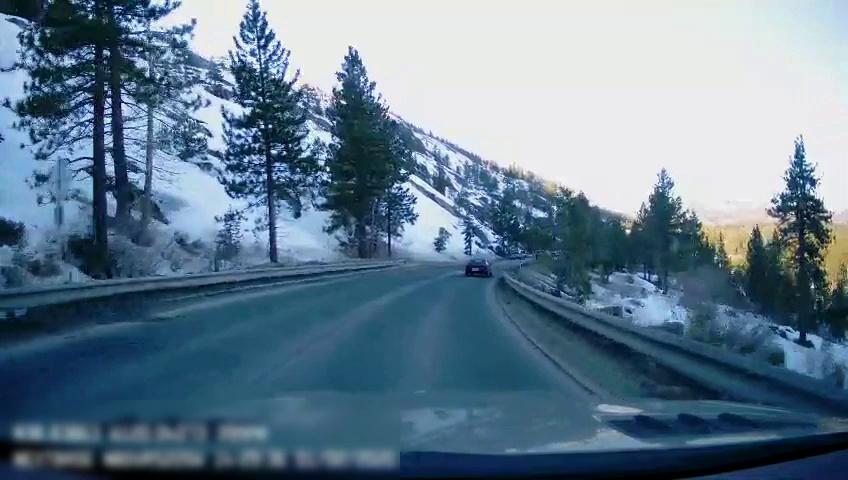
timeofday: Day
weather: Sunny
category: Drivable Space
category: Vehicles | Car
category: Lanes | Opposite Lane
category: Lanes | Current Lane
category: Lanes | Opposite Lane
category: Lanes | Current Lane